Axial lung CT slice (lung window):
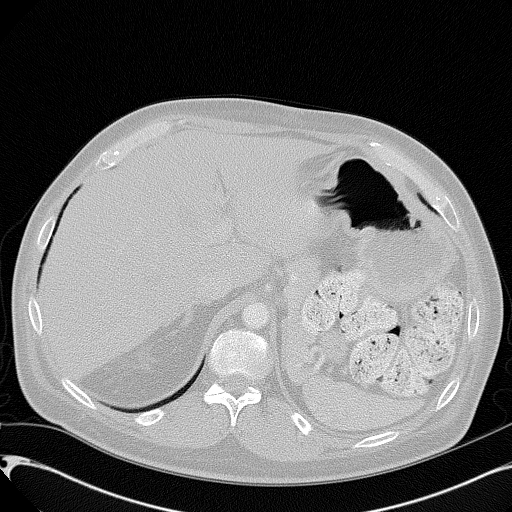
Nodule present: no